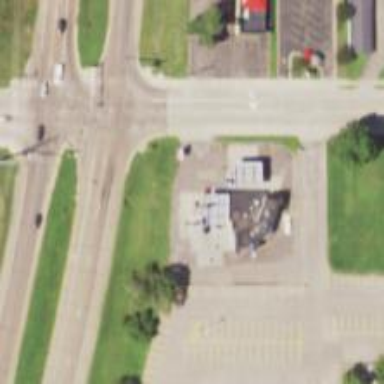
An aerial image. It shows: Convenience shop.